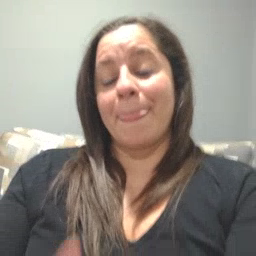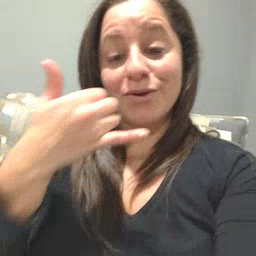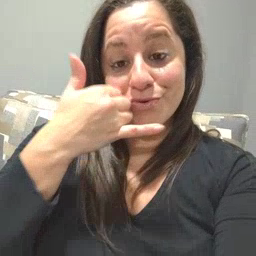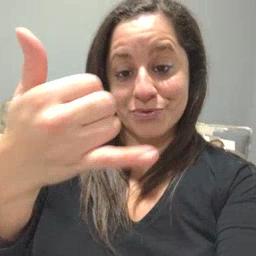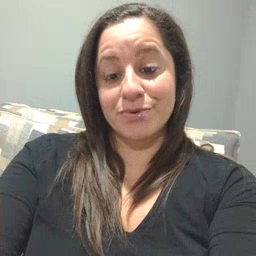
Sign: callonphone